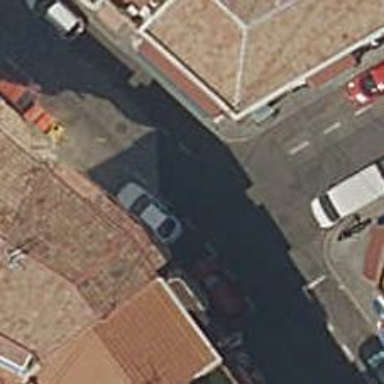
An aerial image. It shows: Asphalt road in residential area.